Question: Does Python change my string??

The related question is <URL>
PS: I was doubting what's is the end charecter of Python String or C string, if the string have the end charecter, how to deal with it? Does this related to this question?
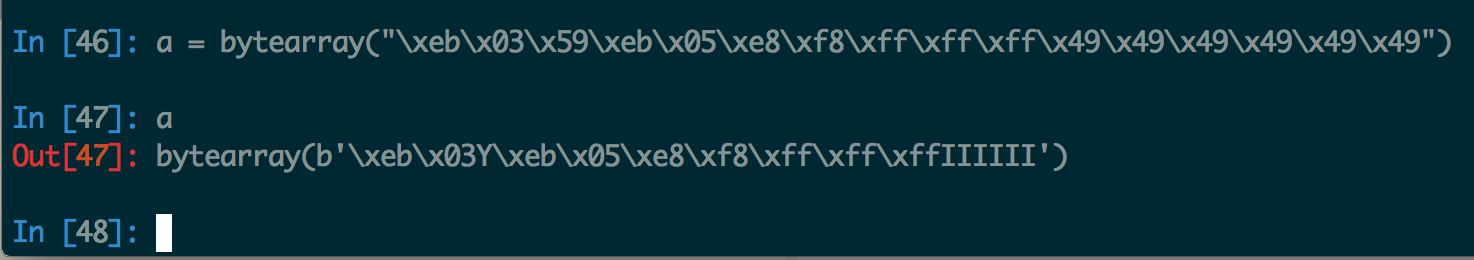
Answer: '''
>>> chr(int('49', 16))
'I'
'''
Actually, 'I' 'I'.
---
A word of explanation about this:
'I' means "Char with code 49 in hex. 49 in hex is 'int('49', 16)': '73'. '73' is the ASCII character code for 'I', which you can verify with: 'ord('I')': '73'.